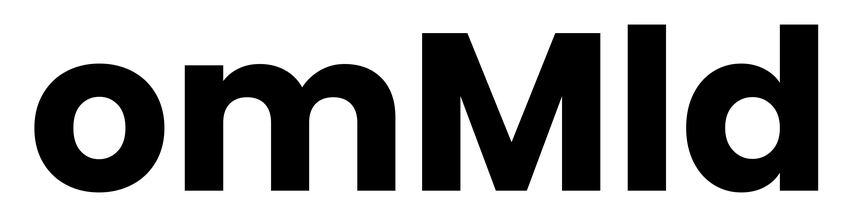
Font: Poppins-Bold